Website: apple
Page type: billing-address
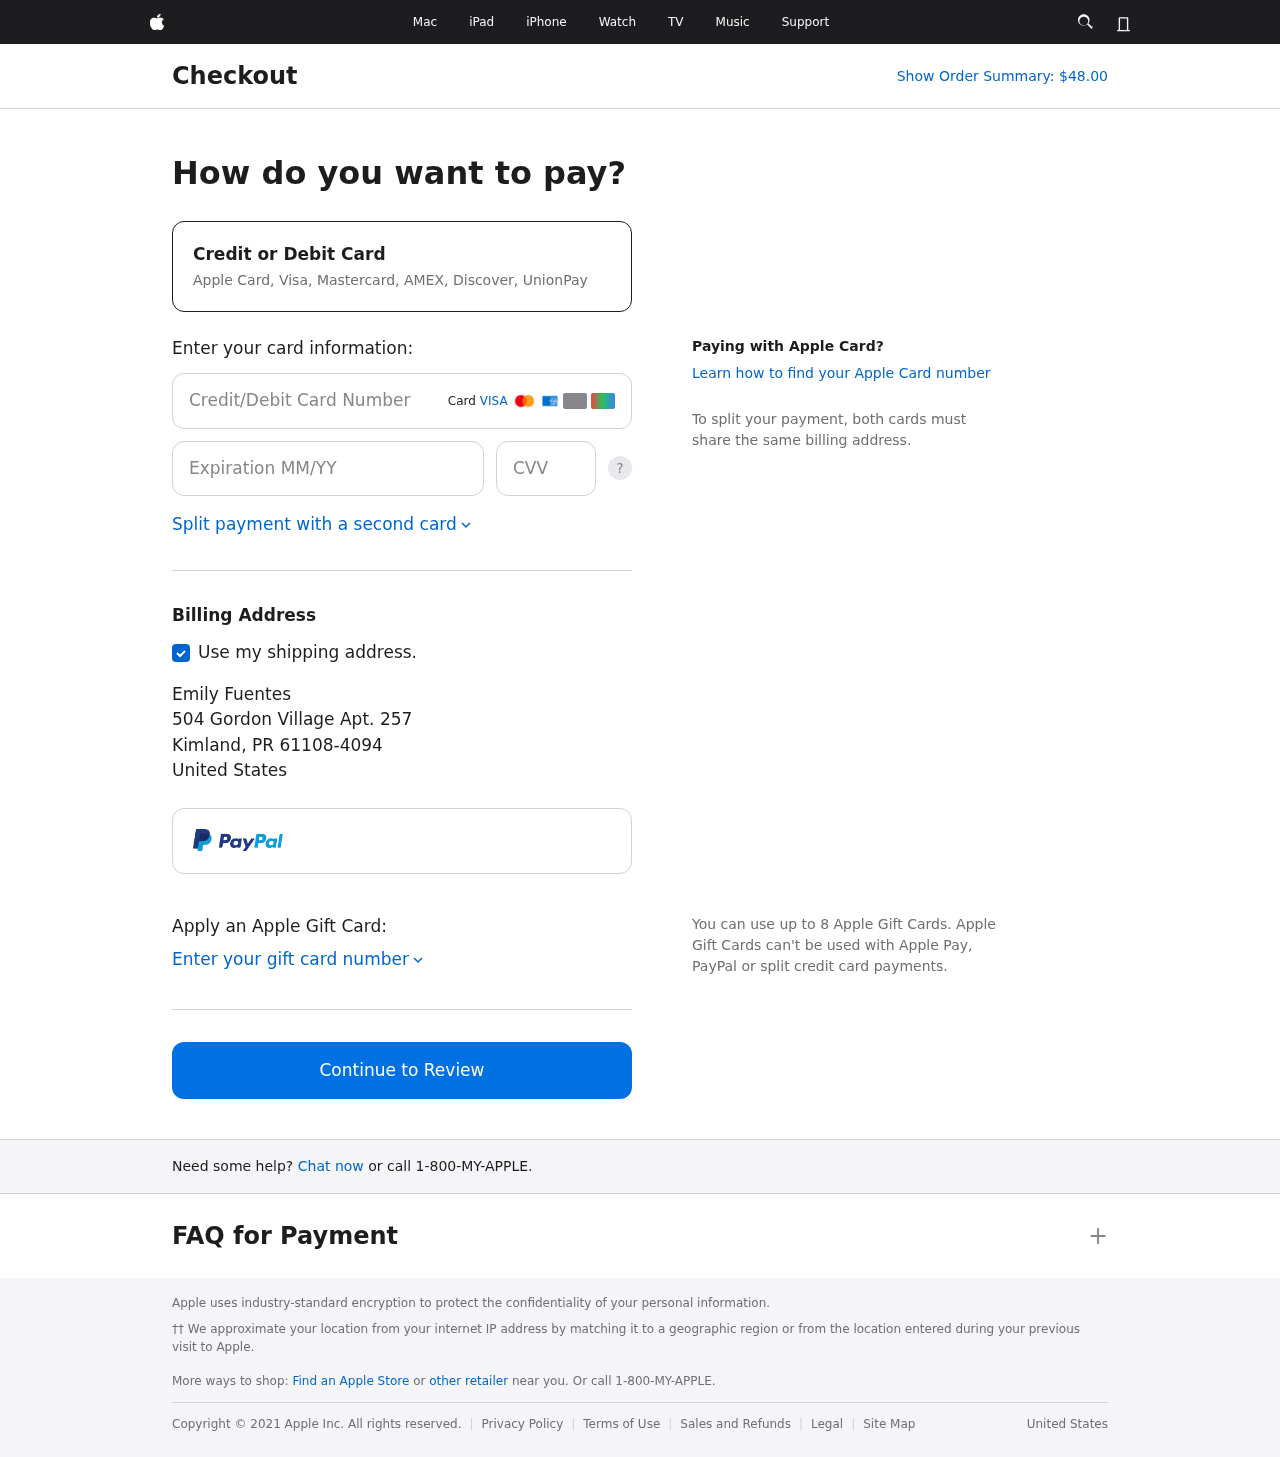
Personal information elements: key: PII_CARD_CVV
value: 5707
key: PII_CARD_EXPIRY
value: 04/30
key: PII_CARD_NUMBER
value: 3799 6693 9356 825
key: PII_CITY
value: Kimland
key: PII_COUNTRY
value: United States
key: PII_FULLNAME
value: Emily Fuentes
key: PII_POSTCODE_FULL
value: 61108-4094
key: PII_STATE_ABBR
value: PR
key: PII_STREET
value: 504 Gordon Village Apt. 257
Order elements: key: ORDER_TOTAL
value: Show Order Summary: $48.00